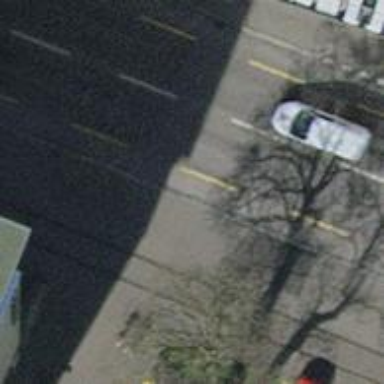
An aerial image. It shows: Unmarked crossing with traffic calming table.